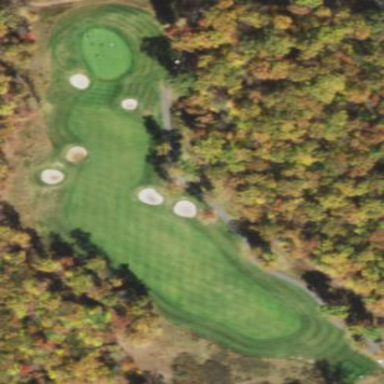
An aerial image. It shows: Rough area on grassy golf course.